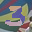
Label: 3